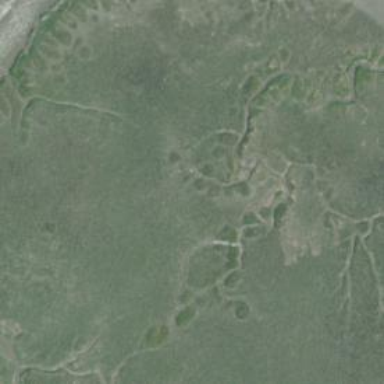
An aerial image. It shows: Tidal saltmarsh wetland.